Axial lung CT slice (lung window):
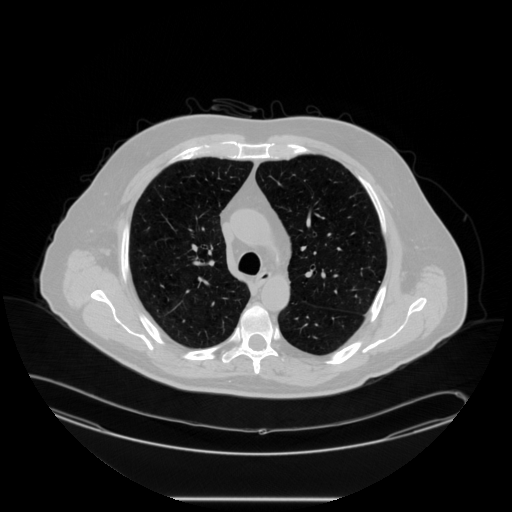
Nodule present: no